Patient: sex M, age 70
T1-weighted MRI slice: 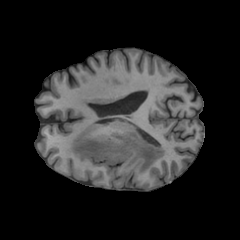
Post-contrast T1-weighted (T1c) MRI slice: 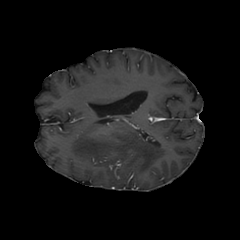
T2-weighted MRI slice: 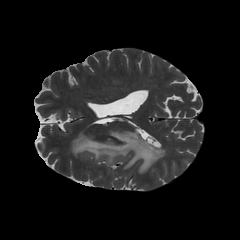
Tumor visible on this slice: yes
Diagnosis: Glioblastoma, IDH-wildtype
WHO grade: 4